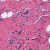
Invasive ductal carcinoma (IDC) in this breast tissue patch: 0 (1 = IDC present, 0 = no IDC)